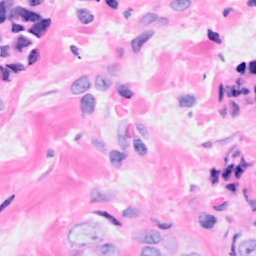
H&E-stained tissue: Breast